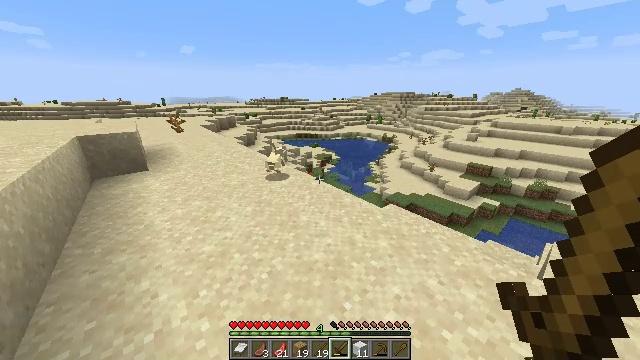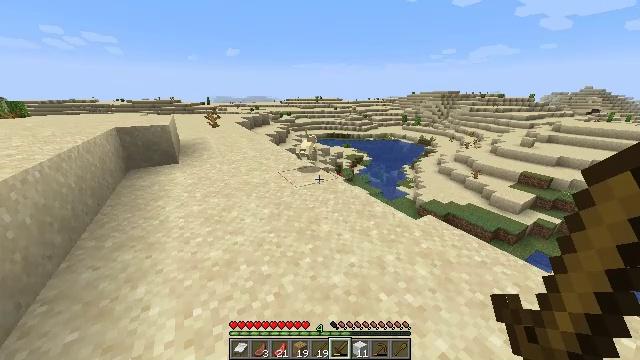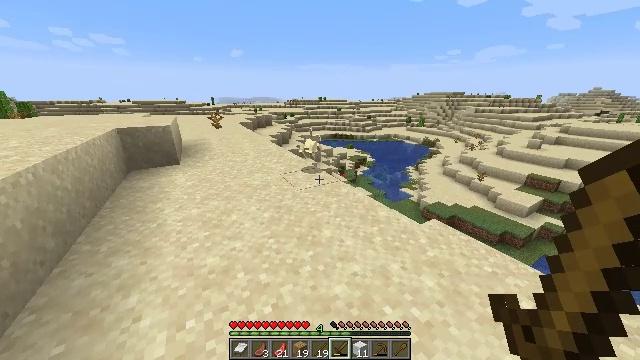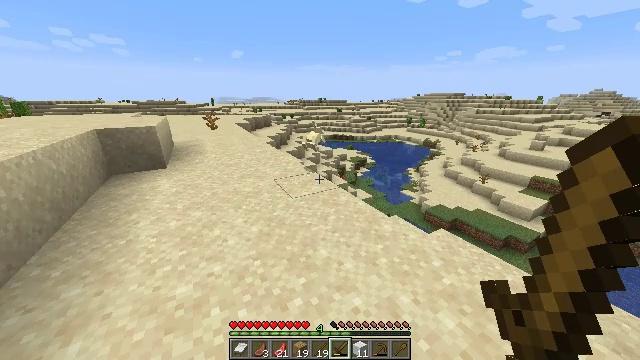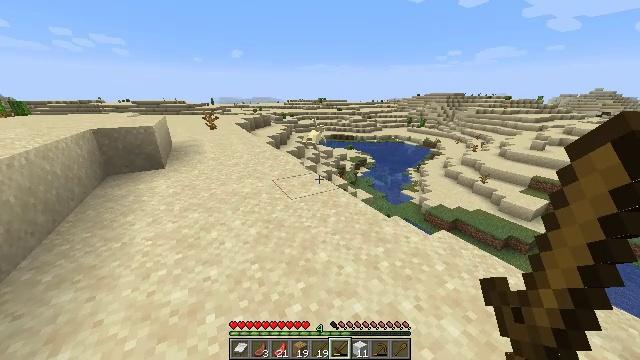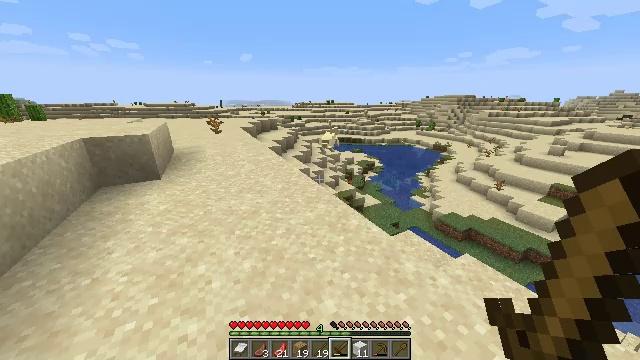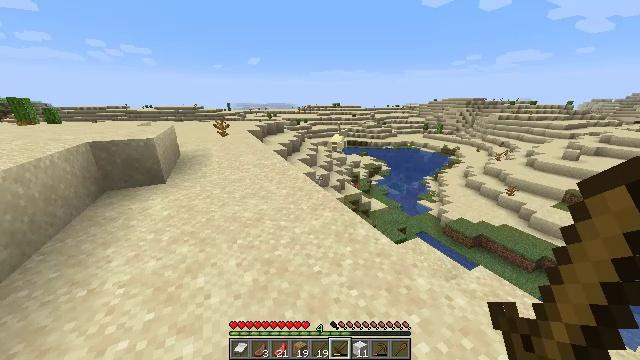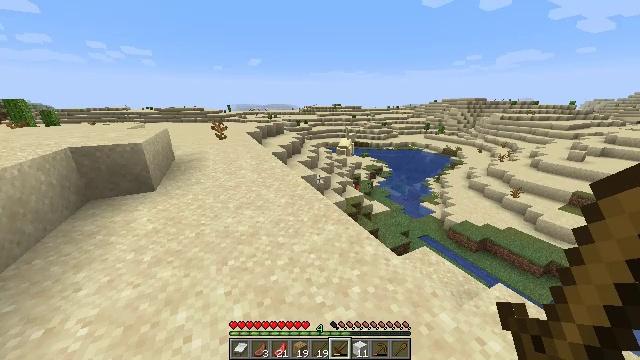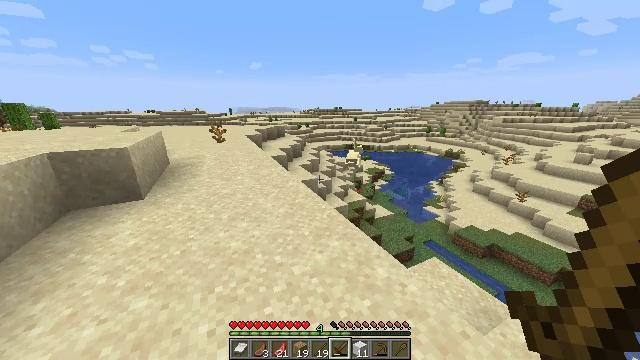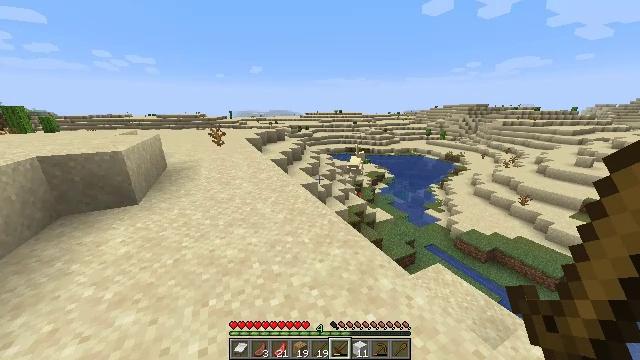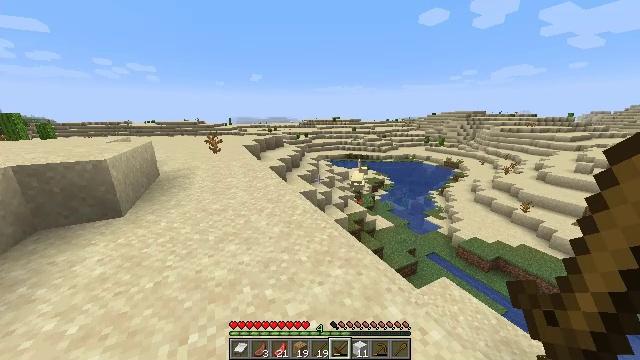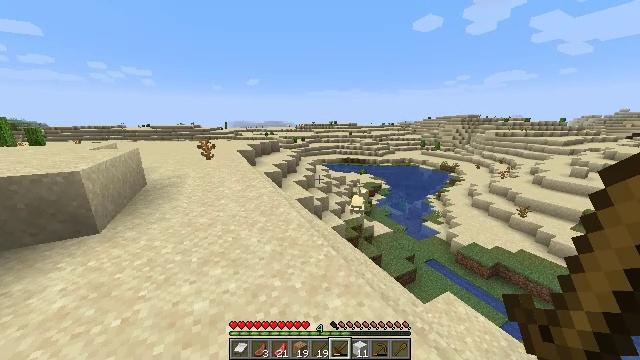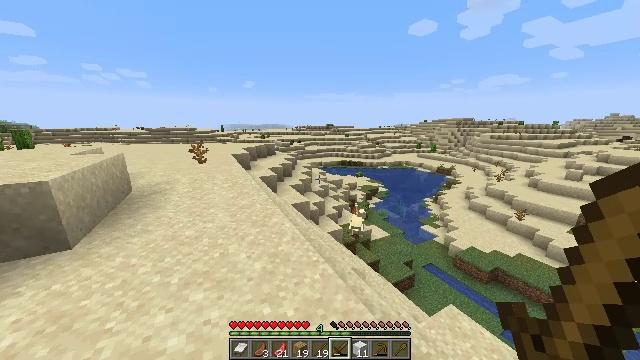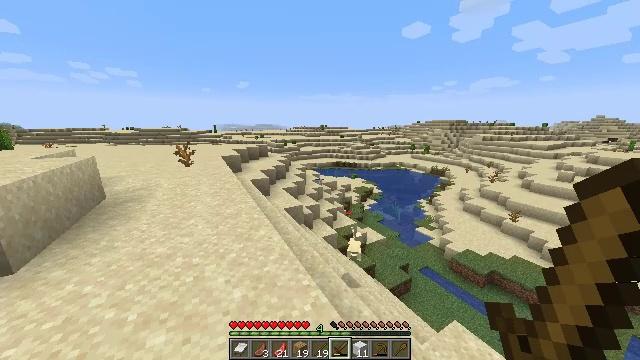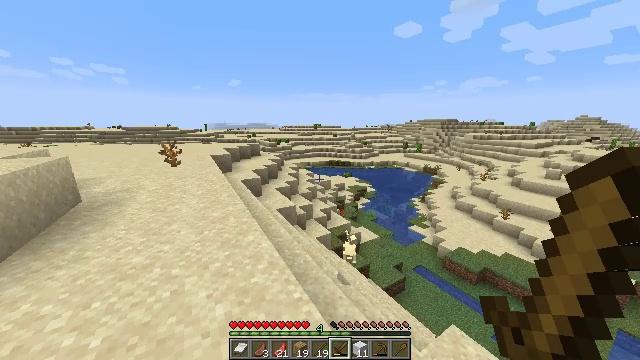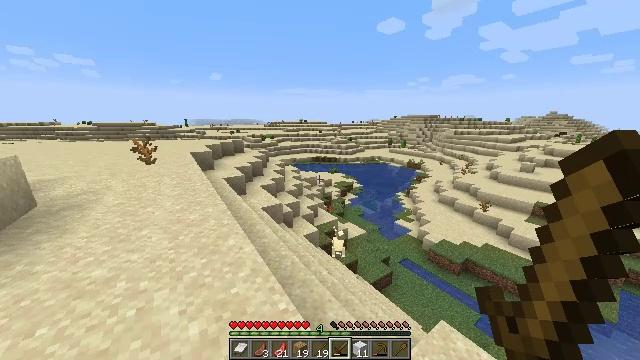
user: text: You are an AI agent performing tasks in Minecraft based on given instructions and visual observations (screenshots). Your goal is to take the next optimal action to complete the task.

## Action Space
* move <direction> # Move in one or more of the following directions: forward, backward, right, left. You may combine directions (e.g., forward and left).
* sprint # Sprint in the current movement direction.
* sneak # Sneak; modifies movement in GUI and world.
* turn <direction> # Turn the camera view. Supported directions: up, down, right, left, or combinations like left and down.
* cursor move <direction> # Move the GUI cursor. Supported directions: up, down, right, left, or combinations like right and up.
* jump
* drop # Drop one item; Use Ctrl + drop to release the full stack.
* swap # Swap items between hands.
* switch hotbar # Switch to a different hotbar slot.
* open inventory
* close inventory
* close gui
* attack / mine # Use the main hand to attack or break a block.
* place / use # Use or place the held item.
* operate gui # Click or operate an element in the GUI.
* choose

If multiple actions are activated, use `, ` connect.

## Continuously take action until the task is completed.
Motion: motion action
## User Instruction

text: Kill the rabbit.
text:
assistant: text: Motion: move forward, sprint, turn left
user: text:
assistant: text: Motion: move forward, sprint
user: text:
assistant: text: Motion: move forward, sprint
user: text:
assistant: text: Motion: move forward, sprint
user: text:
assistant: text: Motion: move forward, sprint, turn left
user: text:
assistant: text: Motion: move forward, sprint, turn left
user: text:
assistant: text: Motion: move forward, sprint
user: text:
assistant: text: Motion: move forward, sprint
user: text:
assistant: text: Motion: move forward, sprint
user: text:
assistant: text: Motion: move forward, sprint, turn up
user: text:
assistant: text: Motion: move forward, sprint, turn up
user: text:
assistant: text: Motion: move forward, sprint
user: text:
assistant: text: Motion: move forward, sprint, turn right
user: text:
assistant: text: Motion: move forward, sprint, turn right
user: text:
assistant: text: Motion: move forward, sprint, turn right and down
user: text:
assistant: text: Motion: move forward, sprint, turn right
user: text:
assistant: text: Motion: move forward, sprint, turn right
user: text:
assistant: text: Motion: move forward, sprint
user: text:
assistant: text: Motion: move forward, sprint, turn down
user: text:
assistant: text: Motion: move forward, sprint, turn down
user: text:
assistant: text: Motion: move forward, sprint, turn right and down
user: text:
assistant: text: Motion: move forward, sprint, turn right and down
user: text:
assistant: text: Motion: move forward, sprint
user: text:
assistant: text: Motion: move forward, sprint
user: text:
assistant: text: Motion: move forward, sprint
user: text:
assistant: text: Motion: move forward, sprint
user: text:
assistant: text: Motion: move forward, sprint
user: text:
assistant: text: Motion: move forward, sprint
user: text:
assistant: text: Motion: move forward, sprint, attack / mine
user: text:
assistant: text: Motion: move forward, sprint, attack / mine